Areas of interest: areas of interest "Xutai Commercial Plaza"
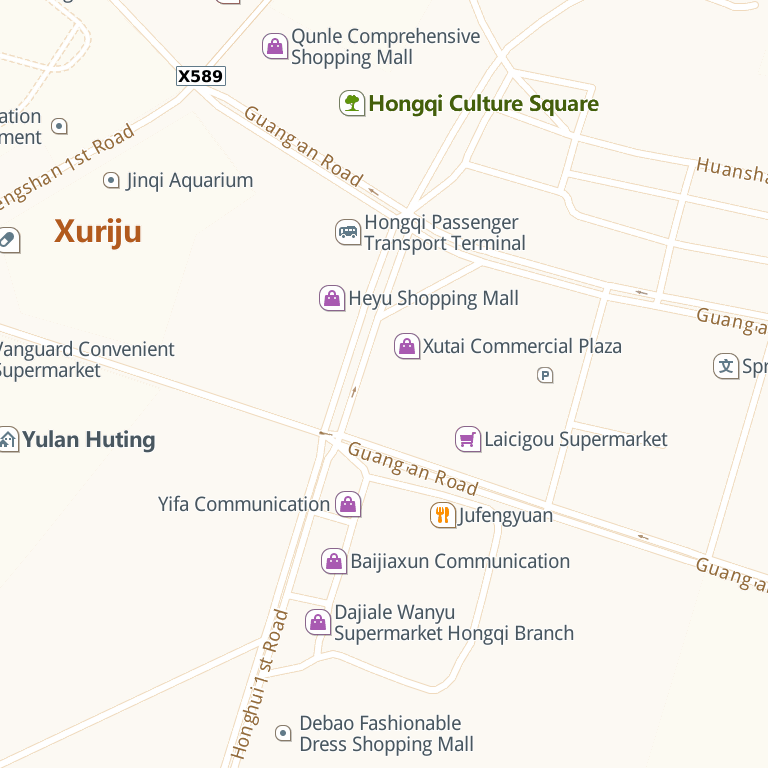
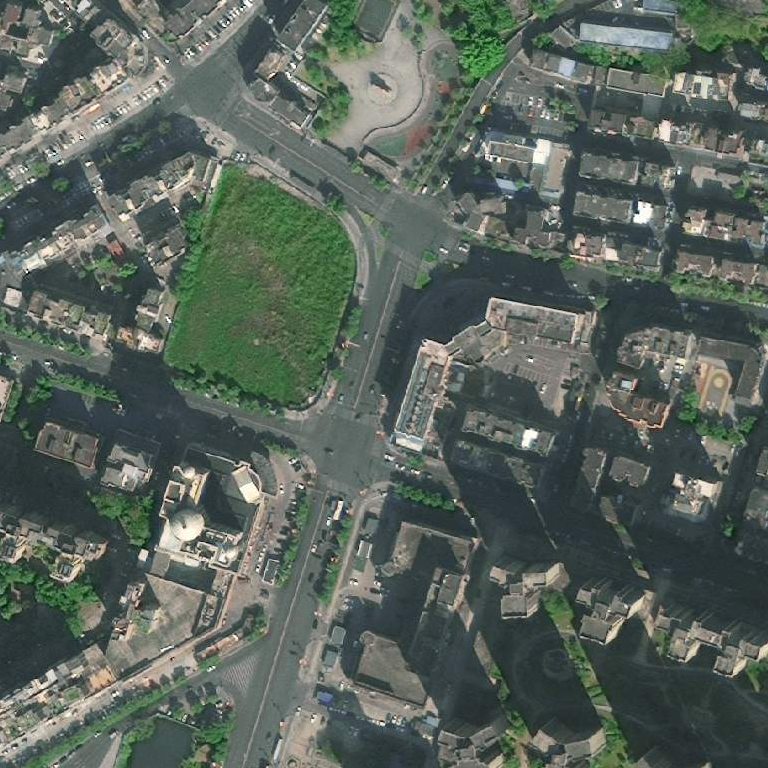